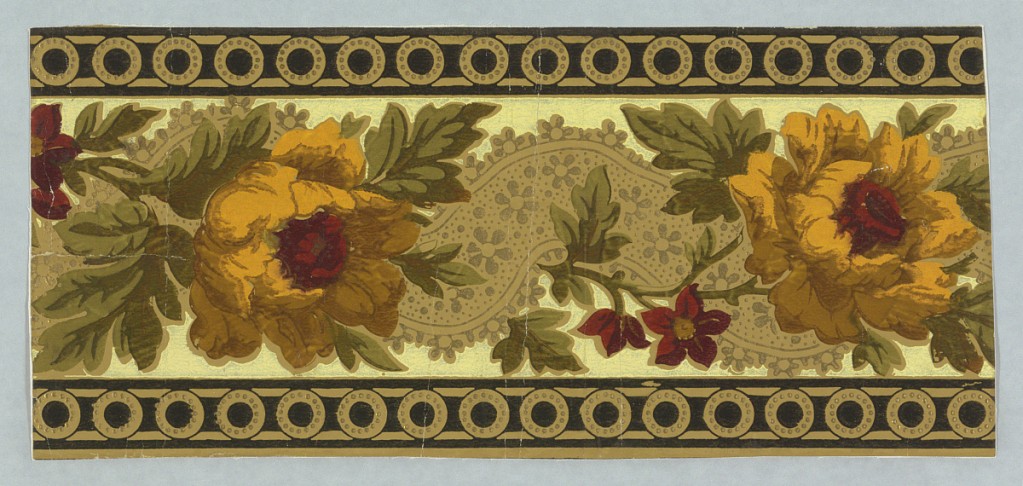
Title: Border
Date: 1880–90
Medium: Manchine printed on paper.
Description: Twisted ribbon and rose design with band of circles along top and bottom edge.  Ribbon has gold floral motifs, and large yellow rose alternates with smaller red flowers.